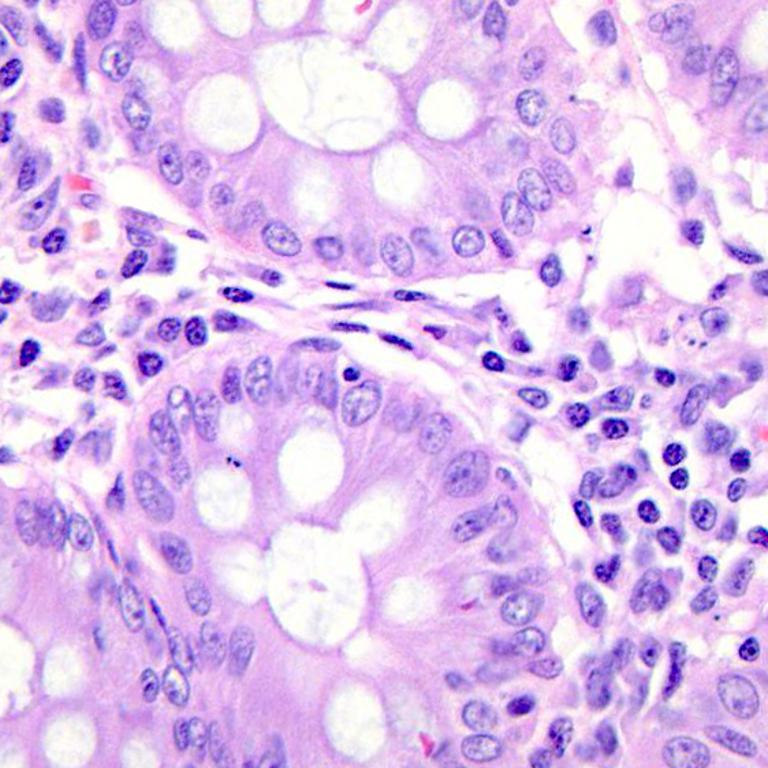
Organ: colon
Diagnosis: benign